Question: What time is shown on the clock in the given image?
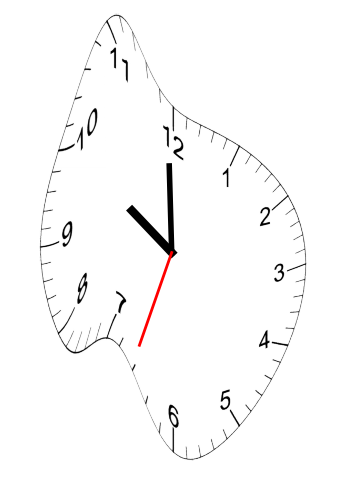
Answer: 09:59:33